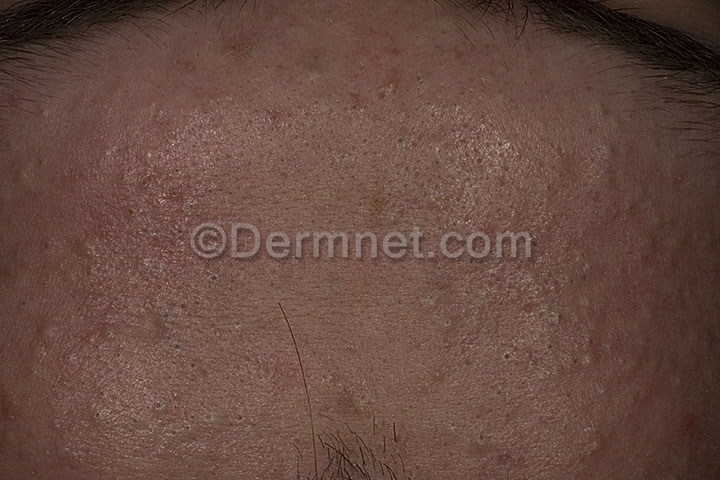
Disease: Acne and Rosacea Photos